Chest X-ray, PA view. Patient: 60 years old, sex M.
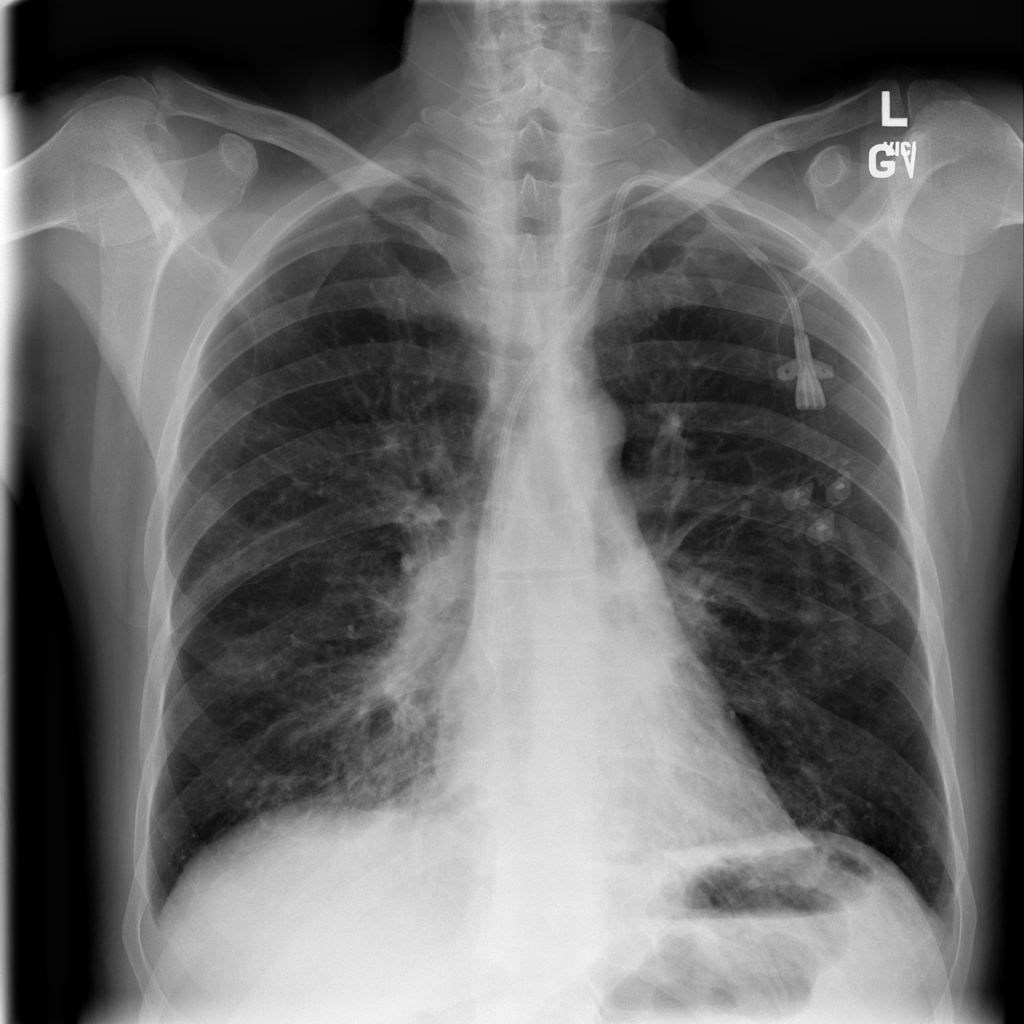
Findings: Edema, Effusion, Infiltration, Mass